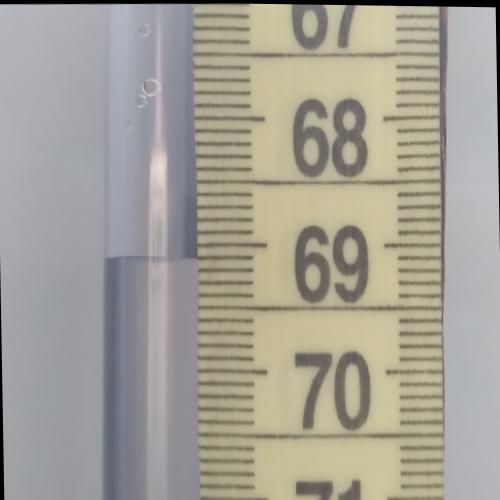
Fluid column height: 69.1 cm